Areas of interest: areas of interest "Weiyuan Park"
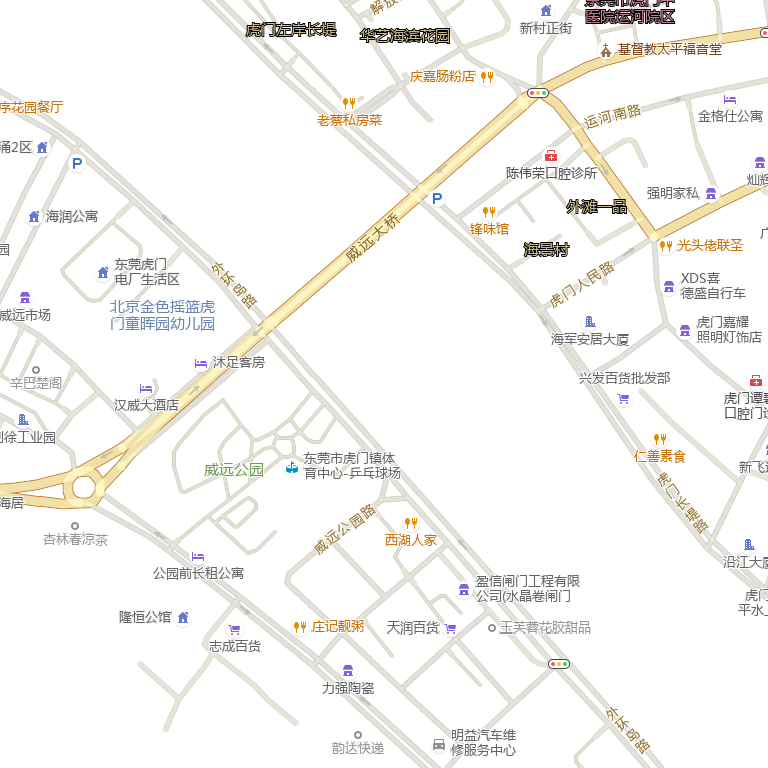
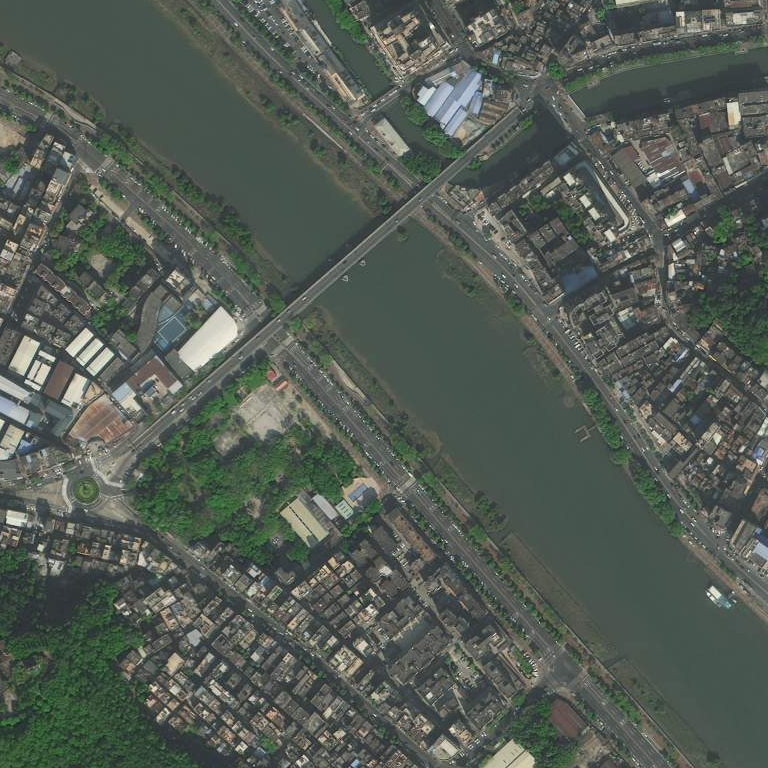